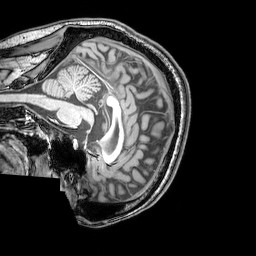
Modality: T1w
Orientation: sagittal
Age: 25
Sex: male
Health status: healthy
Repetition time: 0.081 s
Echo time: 0.037 s